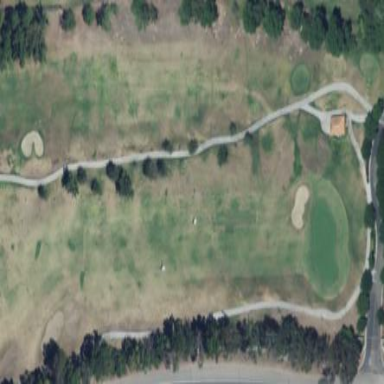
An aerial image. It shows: Scenic golf fairway.